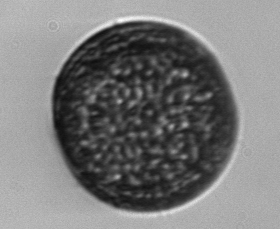
Label: Coscinodiscus